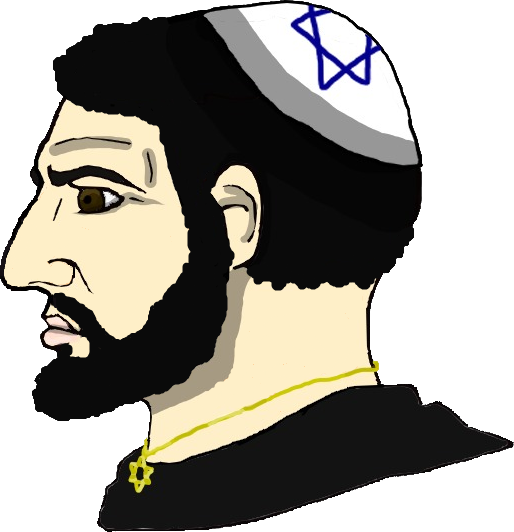
Label: 4_Yes_Chad